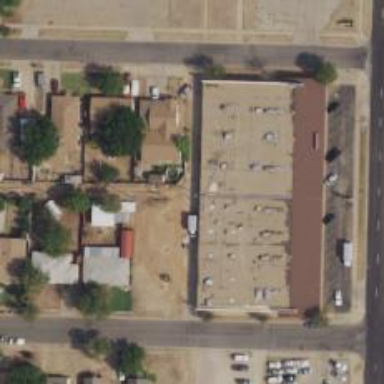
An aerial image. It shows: Alley classified as service road.